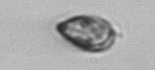
Label: Prorocentrum_triestinum